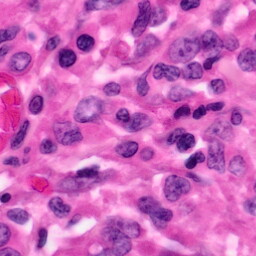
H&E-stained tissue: Pancreatic